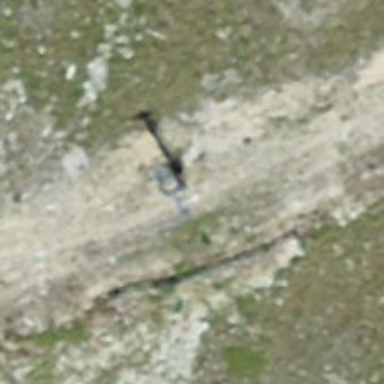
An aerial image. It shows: Pylon used for aerialway.